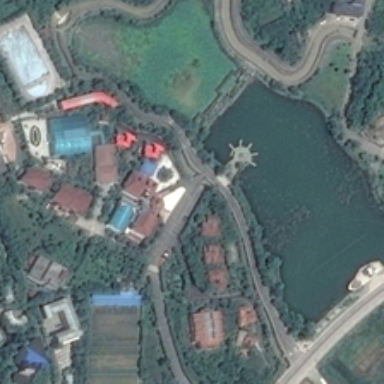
Many green trees and some buildings are around an irregular pond .